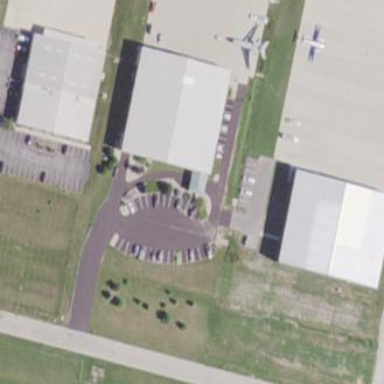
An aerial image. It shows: Hangar building located at airport.